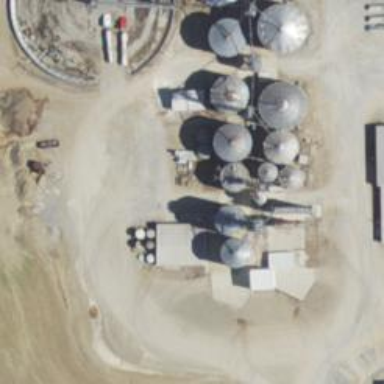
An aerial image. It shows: Silo.